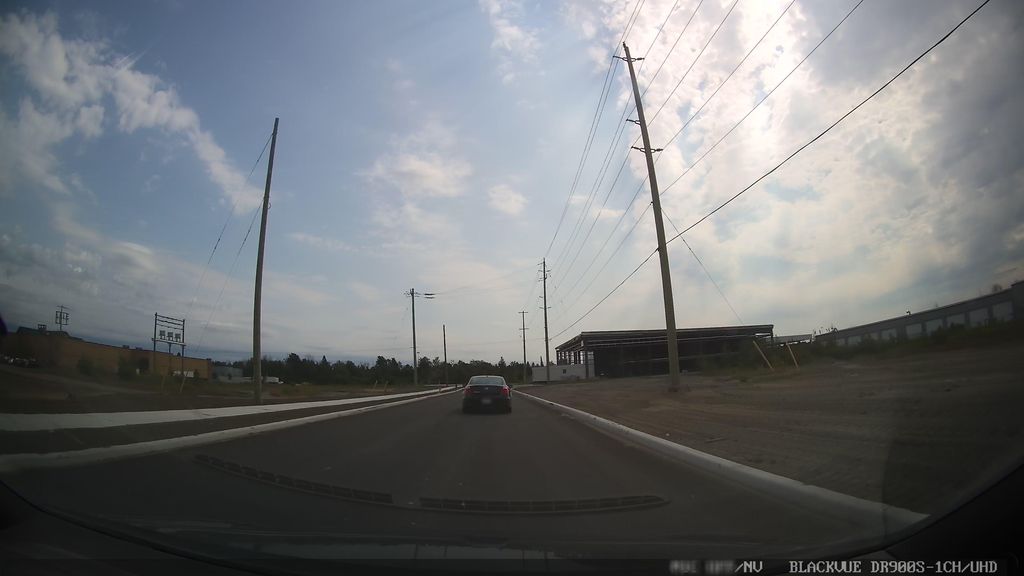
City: ottawa-gatineau